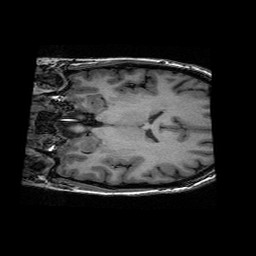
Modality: T1w
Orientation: coronal
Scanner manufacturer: ge
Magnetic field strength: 3 T
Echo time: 0.00318 s